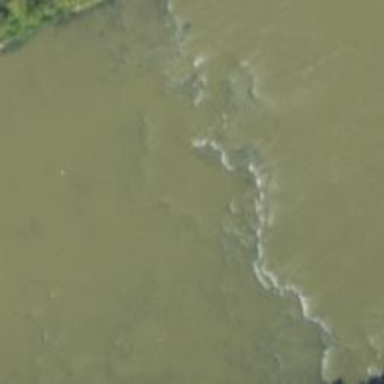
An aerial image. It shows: Rapids in the waterway.